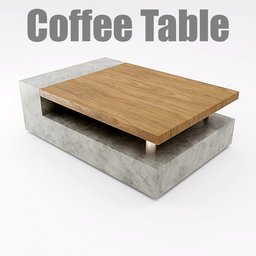
Label: furniture